Aerial crown-view tile of a tropical tree (Barro Colorado Island, Panama), acquired 20240716:
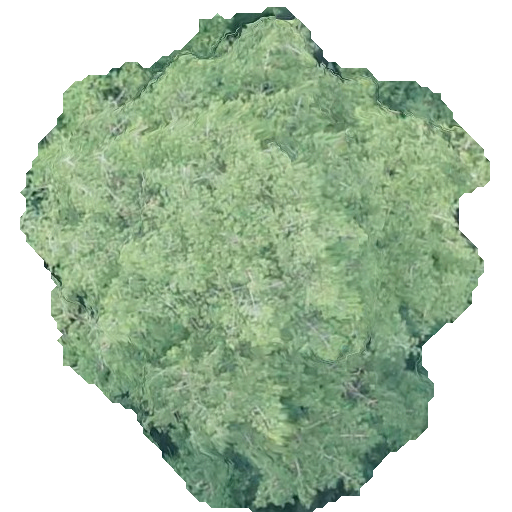
Species: Virola surinamensis
GBIF accepted scientific name: Virola surinamensis
Crown area: 256.49 m²